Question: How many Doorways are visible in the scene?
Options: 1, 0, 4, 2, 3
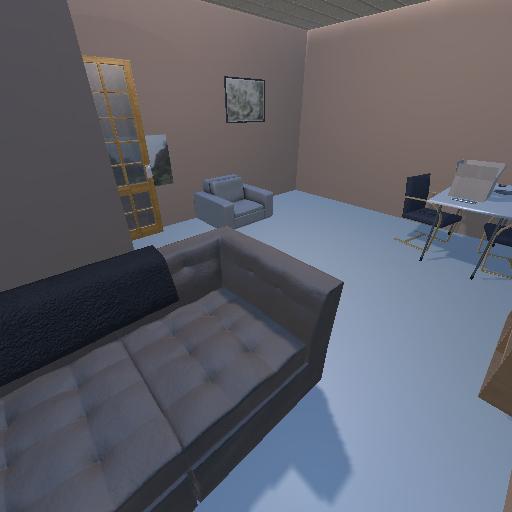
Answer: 1